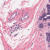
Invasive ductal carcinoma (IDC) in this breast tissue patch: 0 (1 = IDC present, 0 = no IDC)